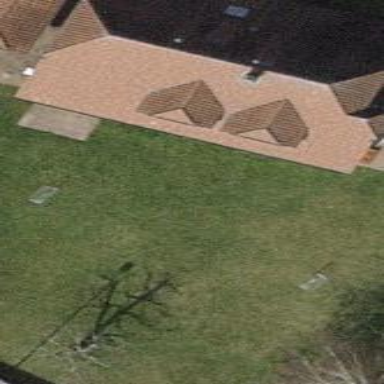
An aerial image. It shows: Half-hipped roof house.